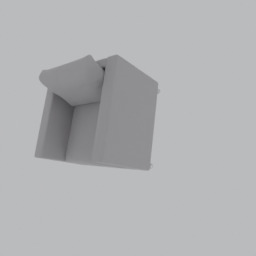
Label: furniture